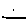
Label: line